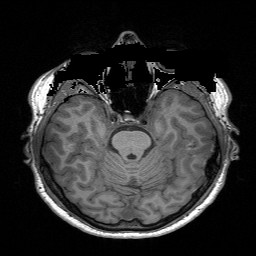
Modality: T1w
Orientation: coronal